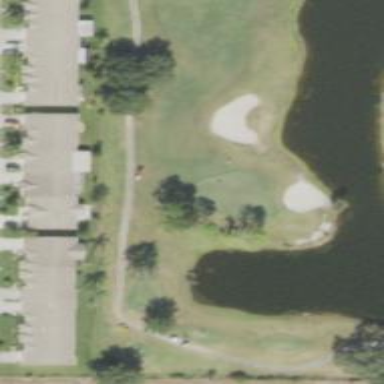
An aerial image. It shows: Golf hole.